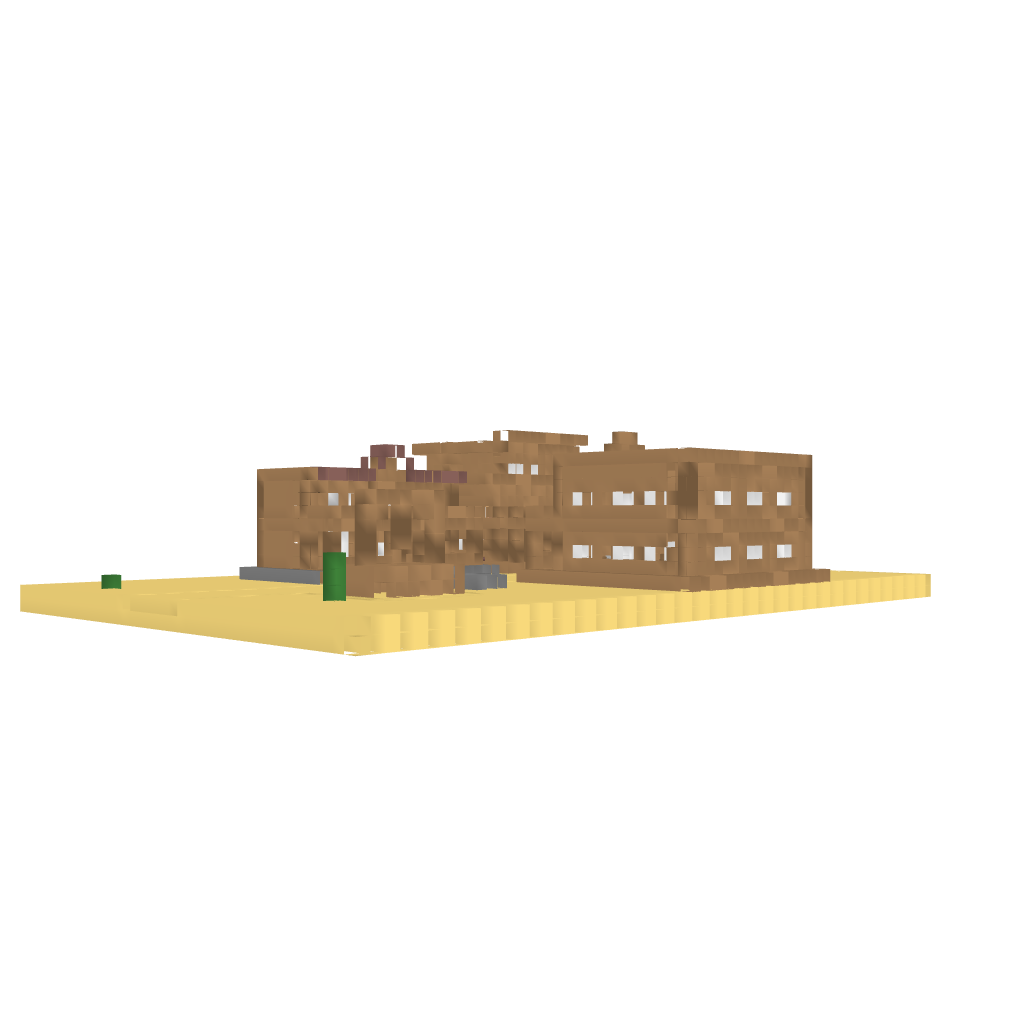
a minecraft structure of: Far west Town good quality